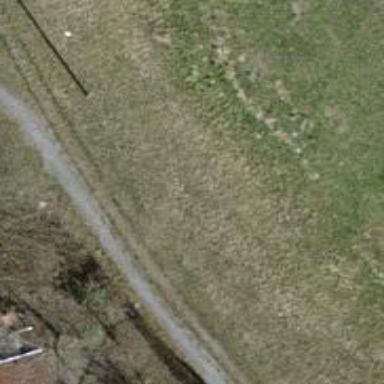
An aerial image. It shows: Railway buffer stop.